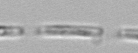
Label: Skeletonema